Field crop: maize
Growth stage: 2
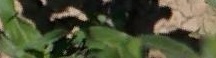
Species: maize